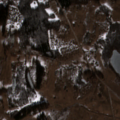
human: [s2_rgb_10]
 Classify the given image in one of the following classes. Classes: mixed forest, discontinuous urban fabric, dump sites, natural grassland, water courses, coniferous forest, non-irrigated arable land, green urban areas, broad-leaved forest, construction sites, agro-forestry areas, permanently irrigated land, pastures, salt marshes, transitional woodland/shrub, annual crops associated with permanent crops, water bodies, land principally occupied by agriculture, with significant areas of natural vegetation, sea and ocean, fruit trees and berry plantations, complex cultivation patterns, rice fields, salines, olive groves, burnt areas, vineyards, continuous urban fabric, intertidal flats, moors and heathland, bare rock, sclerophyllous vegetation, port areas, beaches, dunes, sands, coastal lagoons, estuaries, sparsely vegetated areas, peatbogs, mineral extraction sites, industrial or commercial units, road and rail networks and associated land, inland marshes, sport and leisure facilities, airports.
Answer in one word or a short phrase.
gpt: discontinuous urban fabric, non-irrigated arable land, fruit trees and berry plantations, pastures, complex cultivation patterns, land principally occupied by agriculture, with significant areas of natural vegetation, broad-leaved forest